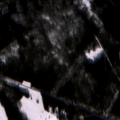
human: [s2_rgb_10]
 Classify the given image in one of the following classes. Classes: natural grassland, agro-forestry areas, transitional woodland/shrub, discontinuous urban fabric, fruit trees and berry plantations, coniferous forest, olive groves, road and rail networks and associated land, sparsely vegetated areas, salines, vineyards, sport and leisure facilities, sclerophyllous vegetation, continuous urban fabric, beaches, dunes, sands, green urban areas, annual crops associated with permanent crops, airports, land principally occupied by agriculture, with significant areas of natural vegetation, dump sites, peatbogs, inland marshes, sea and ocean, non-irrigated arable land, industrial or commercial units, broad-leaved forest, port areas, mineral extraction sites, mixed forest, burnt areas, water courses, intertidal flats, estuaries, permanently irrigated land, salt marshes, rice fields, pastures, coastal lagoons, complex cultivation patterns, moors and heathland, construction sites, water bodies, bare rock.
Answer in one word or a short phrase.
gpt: land principally occupied by agriculture, with significant areas of natural vegetation, coniferous forest